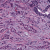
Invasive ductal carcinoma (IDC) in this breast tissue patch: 1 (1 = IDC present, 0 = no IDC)